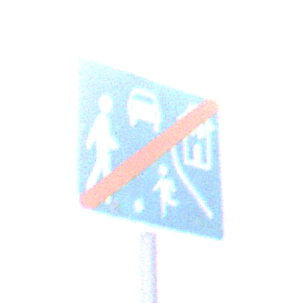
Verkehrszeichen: EndeVerkehrsberuhigterBereich
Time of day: MorningAfternoon
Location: Outdoor (Suburban)
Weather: PartlyCloudy
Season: NotSpecified
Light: Natural